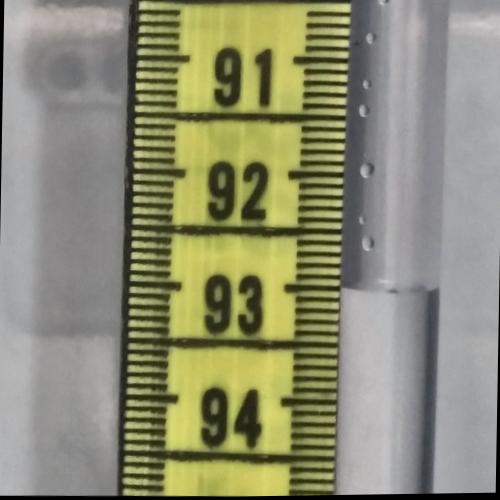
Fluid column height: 93.0 cm